Question: I have a webmethod which will read the first line in a csv file to get the column titles then store each item in the list which I will return to the ajax call. This is the code:
'''
[WebMethod]
public static string getAvailableSensors()
{
List<string> sensors = new List<string>();
try
{
string path = "C:\.....\TestData3.csv";
string line;
using (StreamReader sr = new StreamReader(path))
{
line = sr.ReadLine();
sensors = line.Split(',').ToList();
}
}
catch (Exception ex)
{
string error = ex.Message;
}
JavaScriptSerializer jss = new JavaScriptSerializer();
string output = jss.Serialize(sensors);
return output;
}
'''
This is what the data looks like when it is returned to the ajax call:

This is what my ajax looks like :
'''
$.ajax({
type: "POST",
contentType: "application/json; charset=utf-8",
url: "WebSockets.aspx/getAvailableSensors",
async: false,
data: "{ }", // send an empty object for calls with no parameters
success: function (result) {
debugger;
data = result.d;
for (var i in result.d) {
sensors.push(result.d[i]);
}
},
error: function (xhr, ajaxOptions, thrownError) {
alert("an error has occured: " + xhr.responseText);
}
});
'''
but this only populates the array 1 character at a time which is not what I am trying to do.
I cannot figure out how to iterate the damn json so that I can populate my 'var sensors = new Array();' with the columns. ex( sensor[0] should be "Time", sensor[ 1 ] should be "X Accel LH" ) etc.
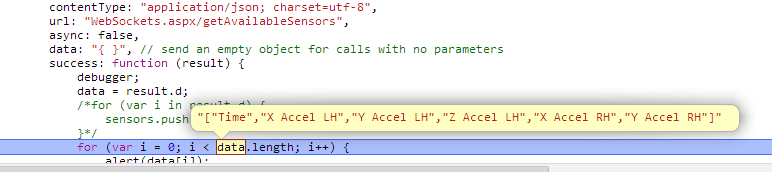
Answer: First of all you need to make that string as an object. Use 'jQuery.parseJSON()' to make it as object.
'''
data=jQuery.parseJSON(data);
'''
In your case, you can use the data like a string array